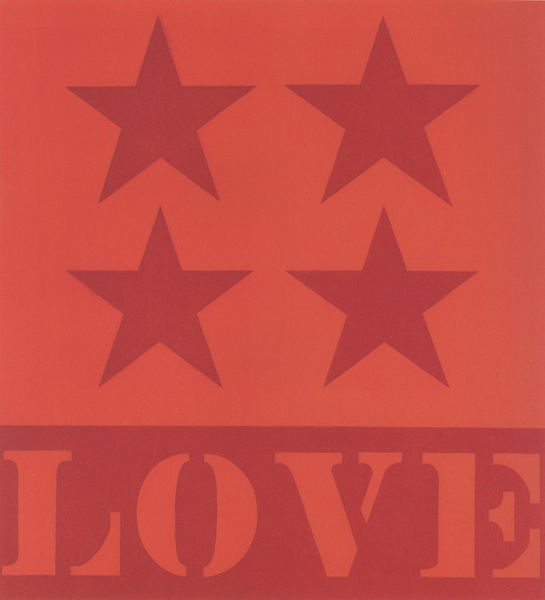
Titel: First Love
Künstler: Robert Indiana
Institution: Courtesy: Vinalhaven Press
Schlagwörter: rot, liebe, werbung, stern, sterne, politik, buchstaben, plakat, frieden, poster, englisch, flower power, demonstartion